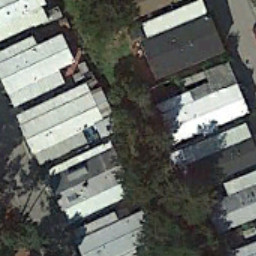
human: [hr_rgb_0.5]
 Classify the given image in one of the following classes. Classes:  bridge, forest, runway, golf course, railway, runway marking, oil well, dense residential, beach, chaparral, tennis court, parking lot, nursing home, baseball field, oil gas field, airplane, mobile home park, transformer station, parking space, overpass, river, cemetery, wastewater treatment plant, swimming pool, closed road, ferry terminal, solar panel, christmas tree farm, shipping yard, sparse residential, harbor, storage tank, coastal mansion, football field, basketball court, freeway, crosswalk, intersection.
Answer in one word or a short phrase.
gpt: mobile home park